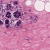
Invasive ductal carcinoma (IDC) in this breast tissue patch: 0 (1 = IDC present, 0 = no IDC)